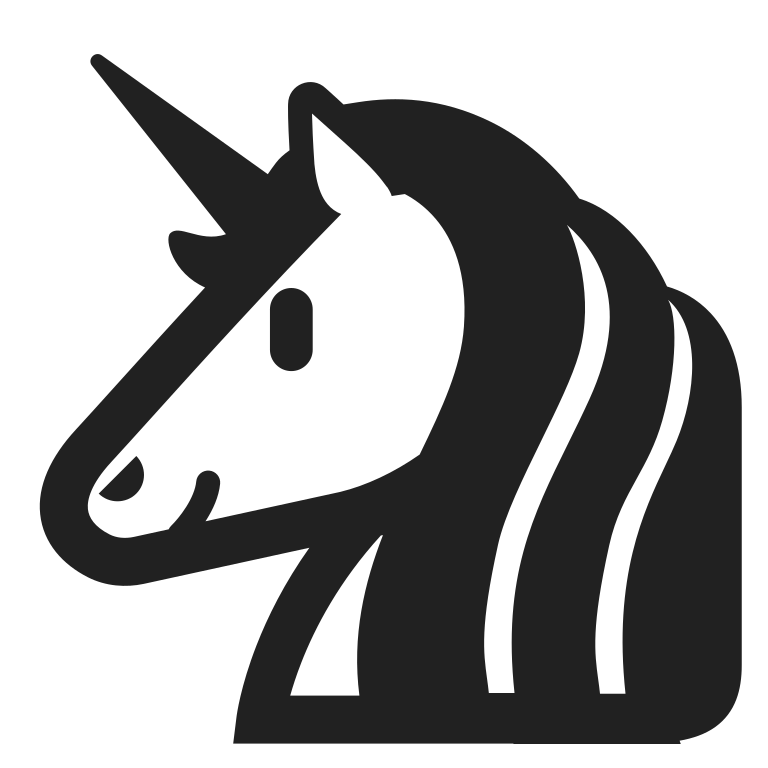
unicorn high contrast